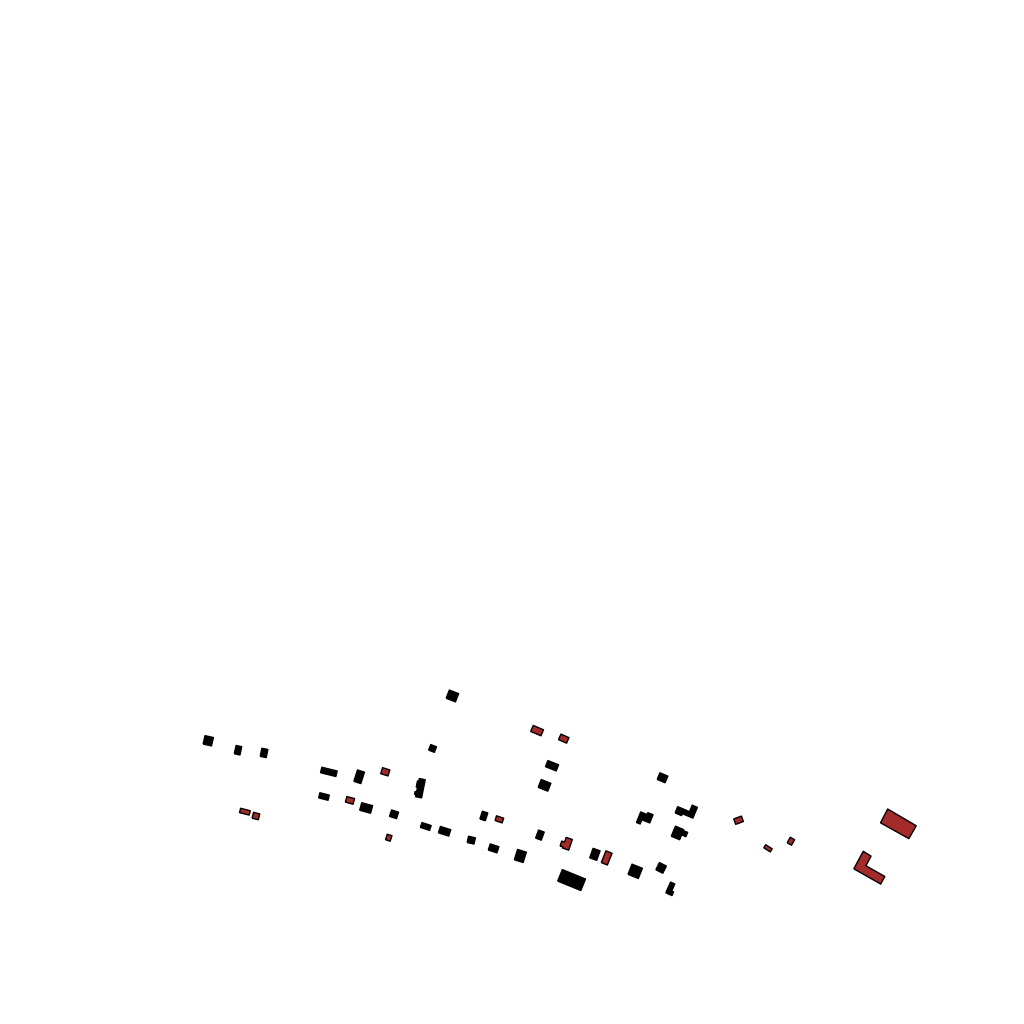
Tags: overhead vector_map, agriculture, industrial, recreation, residential, soviet, individual_rise, density_1, Building, Facility, 1.0 km²